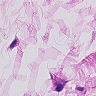
Metastatic tissue present: no